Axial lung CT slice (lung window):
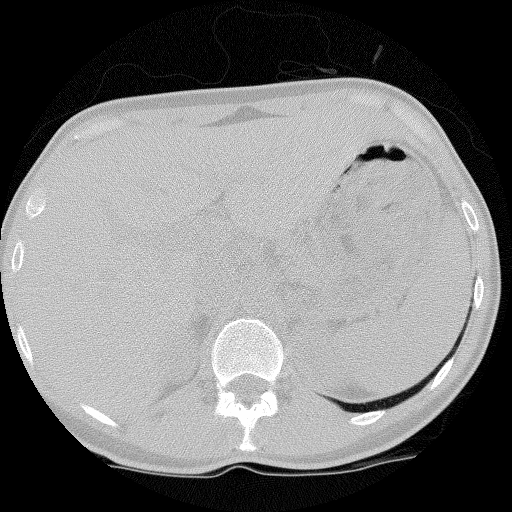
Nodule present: no